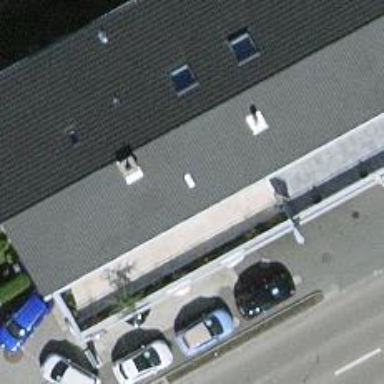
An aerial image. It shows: Car shop that provides both dealer and repair services.